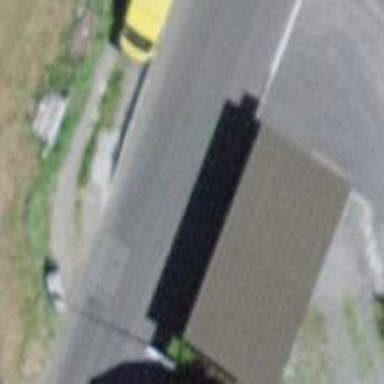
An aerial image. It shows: View of roof of building.